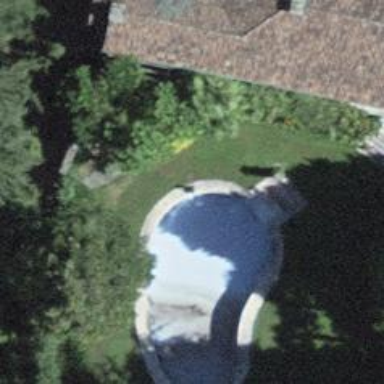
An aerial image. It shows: Swimming pool located in leisure land.